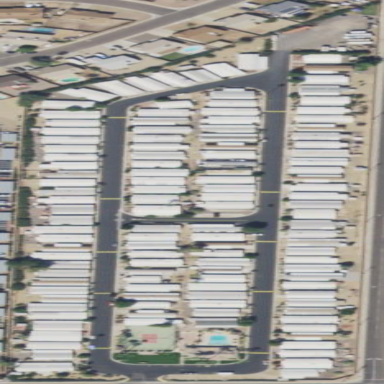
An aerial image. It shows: Residential area with mobile homes.